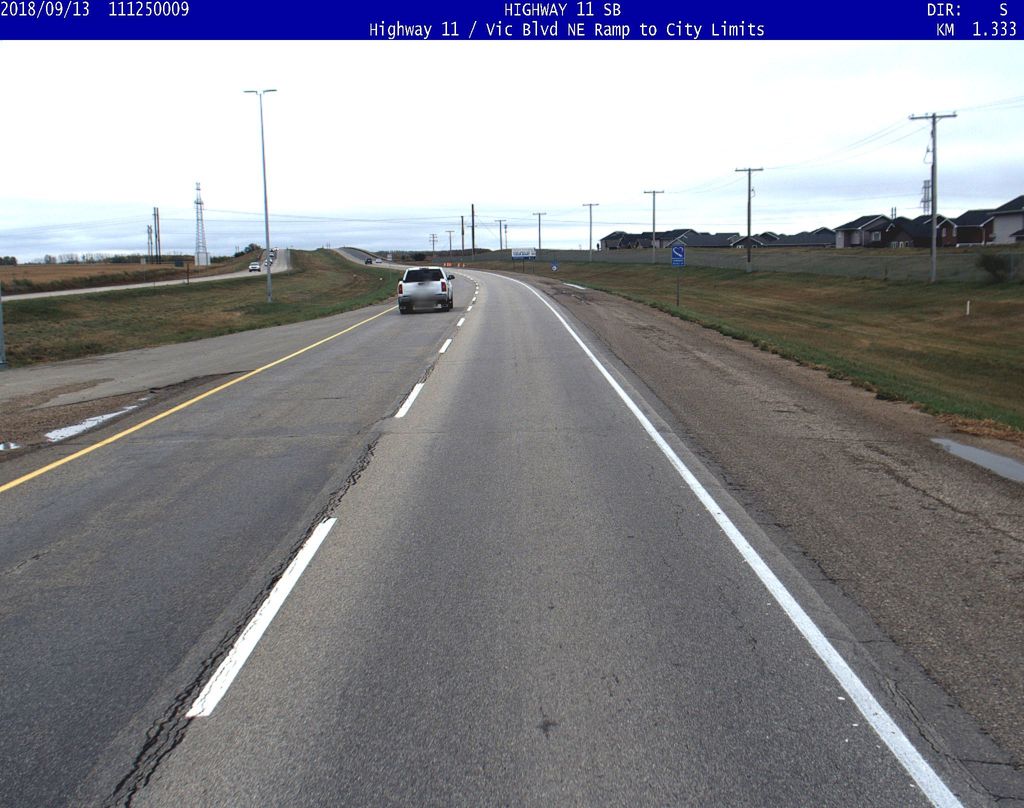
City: saskatoon